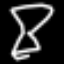
Label: hourglass